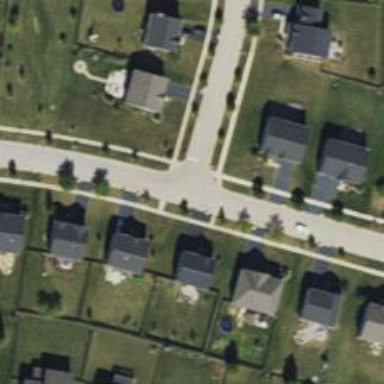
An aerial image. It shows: Residential road with asphalt surface and separate sidewalk.